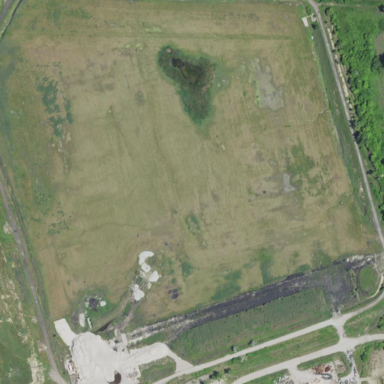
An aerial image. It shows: Industrial solid depot used as landfill.